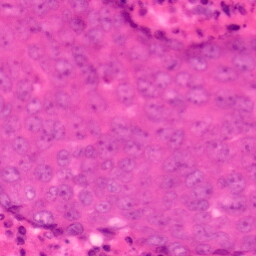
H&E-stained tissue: Colon